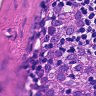
Metastatic tissue present: yes